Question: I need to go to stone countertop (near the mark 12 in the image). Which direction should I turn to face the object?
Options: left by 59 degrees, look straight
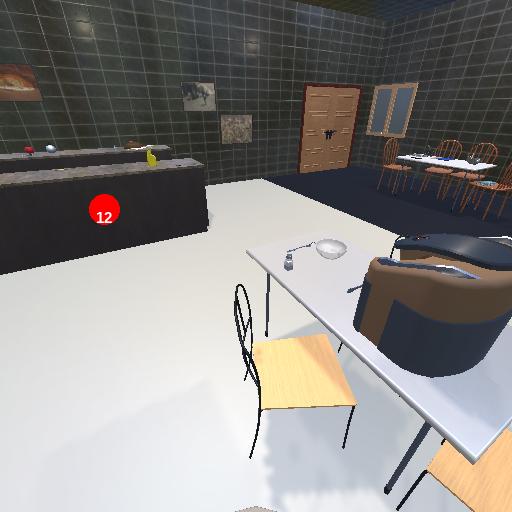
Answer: left by 59 degrees